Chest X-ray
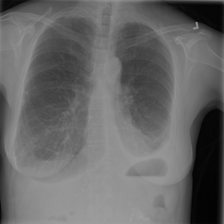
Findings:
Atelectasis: negative
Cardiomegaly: negative
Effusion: positive
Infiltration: negative
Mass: negative
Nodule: negative
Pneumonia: negative
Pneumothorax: positive
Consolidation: negative
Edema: negative
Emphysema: negative
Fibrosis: negative
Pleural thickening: negative
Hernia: negative